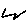
Label: zigzag